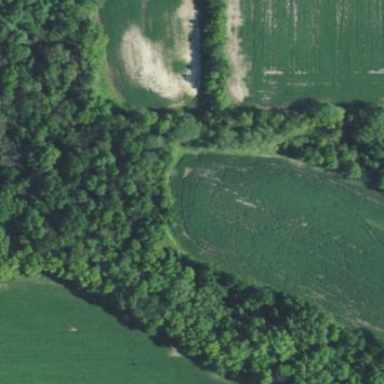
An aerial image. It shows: Beautiful woodland area.